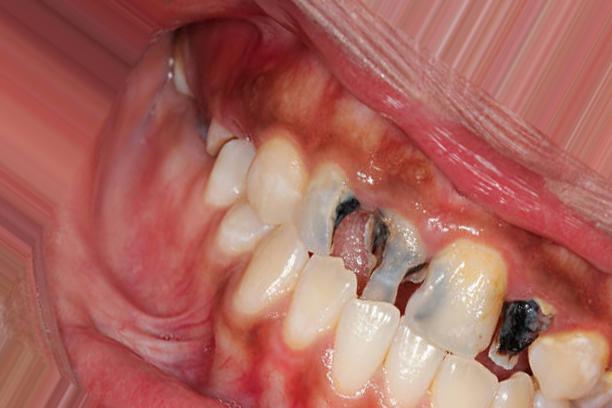
Condition: Caries